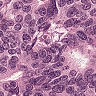
Metastatic tissue present: yes